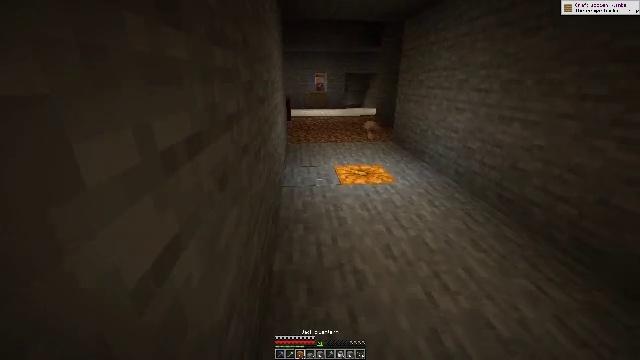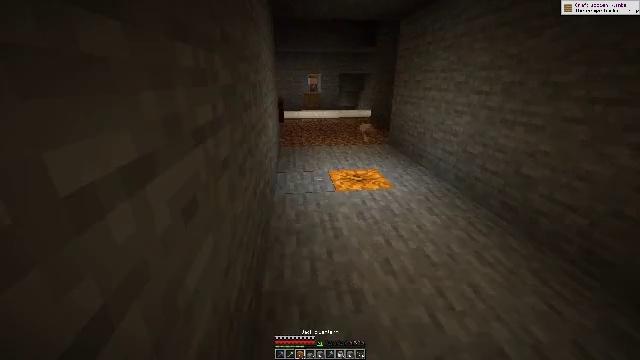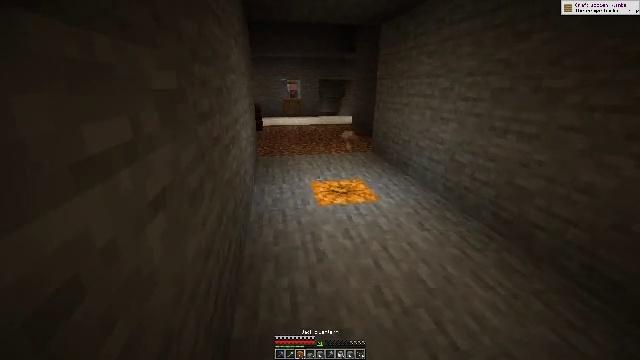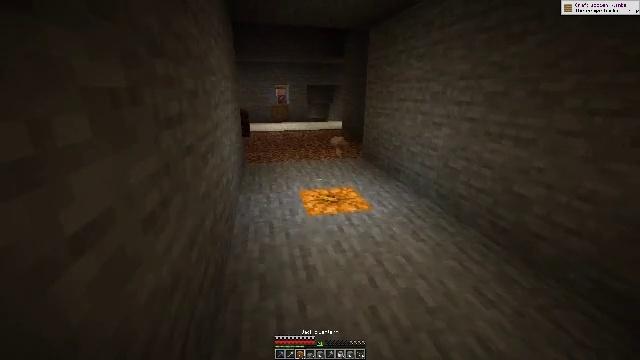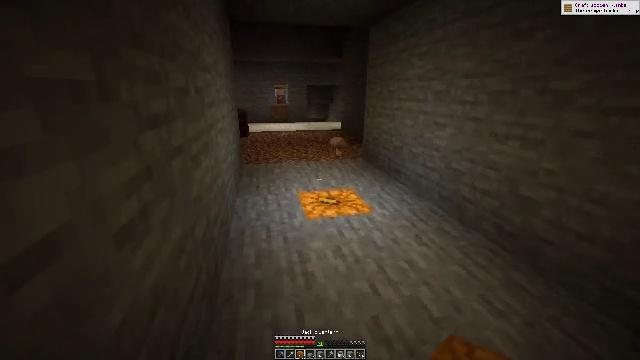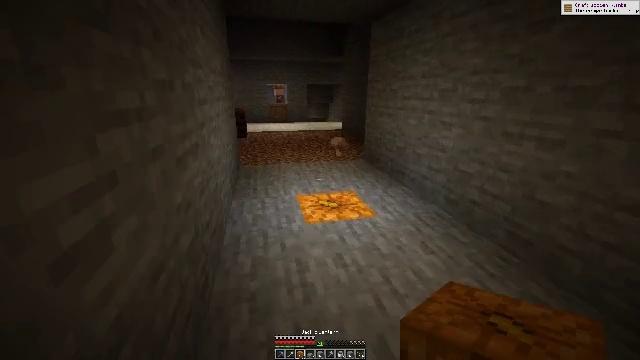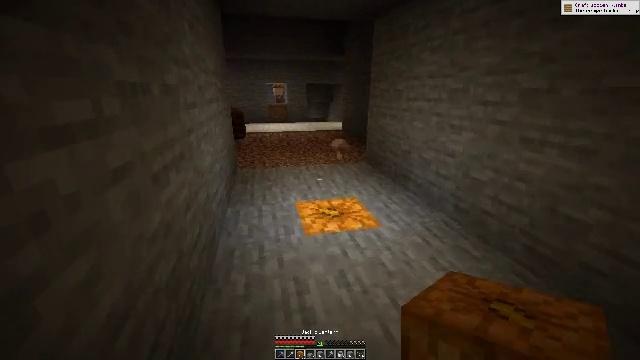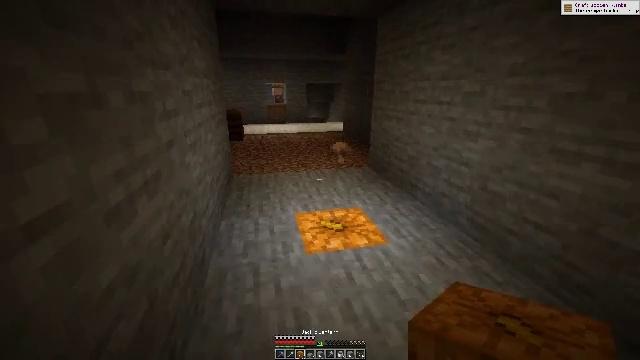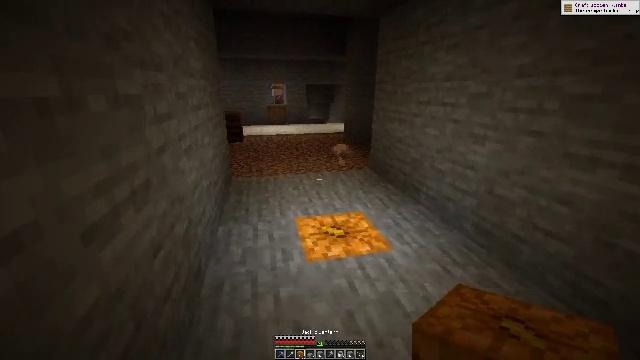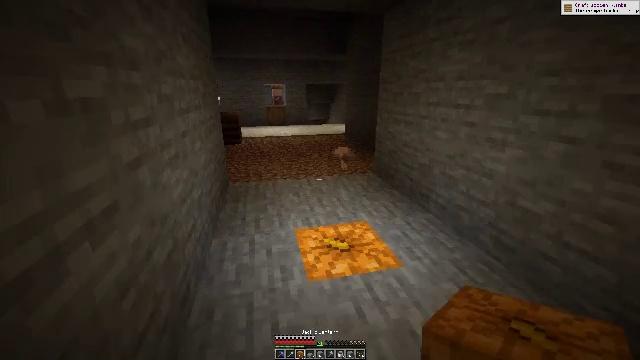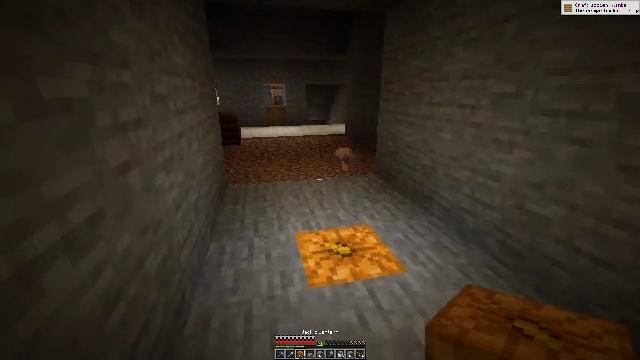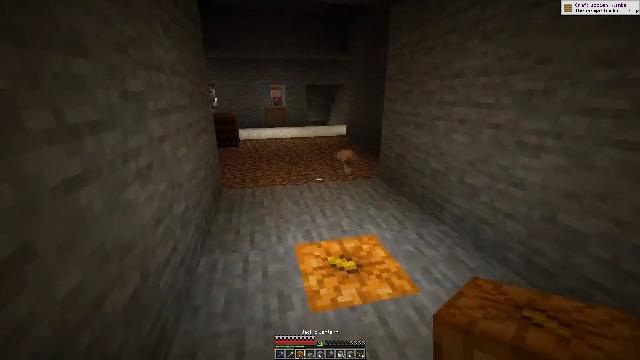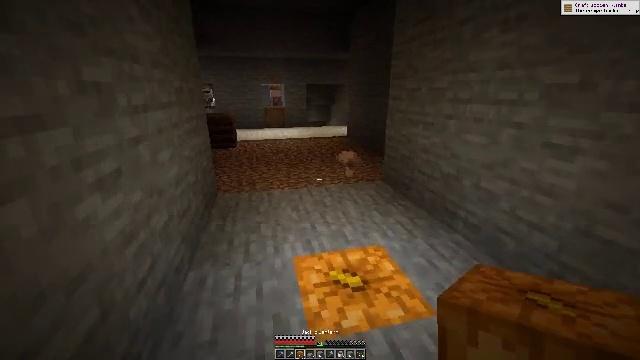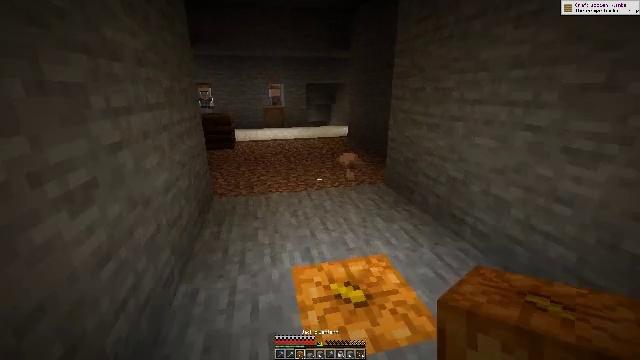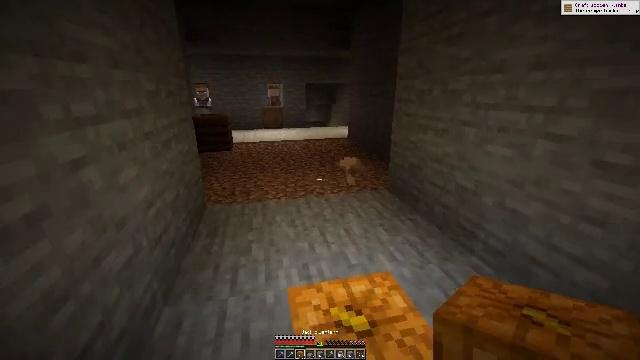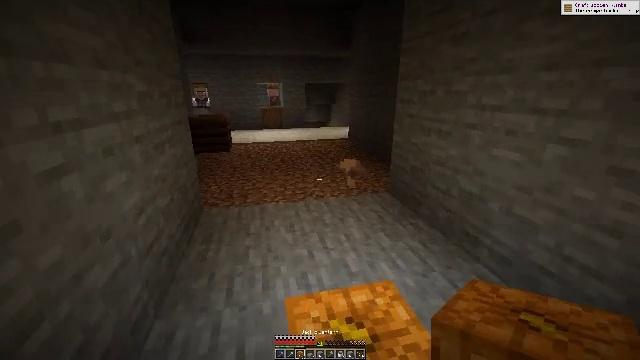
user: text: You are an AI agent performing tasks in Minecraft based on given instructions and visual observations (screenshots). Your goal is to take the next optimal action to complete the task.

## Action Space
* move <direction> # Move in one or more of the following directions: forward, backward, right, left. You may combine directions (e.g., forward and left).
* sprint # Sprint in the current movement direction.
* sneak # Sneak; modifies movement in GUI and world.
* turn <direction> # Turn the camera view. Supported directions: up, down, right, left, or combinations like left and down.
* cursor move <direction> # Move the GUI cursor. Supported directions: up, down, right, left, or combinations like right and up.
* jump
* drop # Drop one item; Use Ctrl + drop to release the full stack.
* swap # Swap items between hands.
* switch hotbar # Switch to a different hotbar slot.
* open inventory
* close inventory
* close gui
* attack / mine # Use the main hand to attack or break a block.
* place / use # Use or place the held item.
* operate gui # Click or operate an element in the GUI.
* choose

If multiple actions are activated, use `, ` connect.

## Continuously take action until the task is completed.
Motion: motion action
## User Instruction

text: Mine the composter block.
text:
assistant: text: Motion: move forward, turn right
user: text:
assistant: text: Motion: move forward, turn right and up
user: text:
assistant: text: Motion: move forward, turn right and up
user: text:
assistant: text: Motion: move forward
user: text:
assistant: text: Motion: move forward
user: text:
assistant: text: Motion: move forward
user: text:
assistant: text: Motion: move forward
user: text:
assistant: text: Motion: move forward
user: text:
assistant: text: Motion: move forward
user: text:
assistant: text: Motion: move forward
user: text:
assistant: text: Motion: move forward
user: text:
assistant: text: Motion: move forward
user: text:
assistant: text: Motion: move forward
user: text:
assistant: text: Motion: move forward
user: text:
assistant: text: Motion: move forward
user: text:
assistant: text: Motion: move forward
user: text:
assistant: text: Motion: move forward, sprint
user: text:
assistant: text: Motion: move forward, sprint
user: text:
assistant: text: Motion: move forward, sprint, turn left and up
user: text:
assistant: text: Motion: move forward, turn left and up
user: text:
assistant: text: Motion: move forward, turn left and up
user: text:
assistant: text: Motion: move forward
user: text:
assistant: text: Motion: move forward
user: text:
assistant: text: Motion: move forward
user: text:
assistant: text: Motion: move forward
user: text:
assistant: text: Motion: move forward
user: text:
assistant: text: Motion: move forward
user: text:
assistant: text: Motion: move forward
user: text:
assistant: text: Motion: move forward
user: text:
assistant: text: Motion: move forward, turn right and up